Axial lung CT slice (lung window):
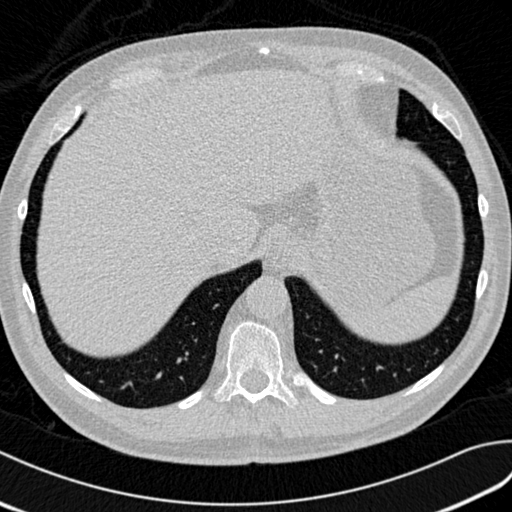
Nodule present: no